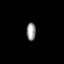
Tissue: prostate
Cell type: Epithelial cells
Senescence score: 0.3508
Nuclear area (px): 161
Mean DAPI intensity: 152.217